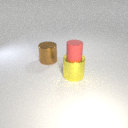
small red rubber cylinder above large yellow metal cylinder